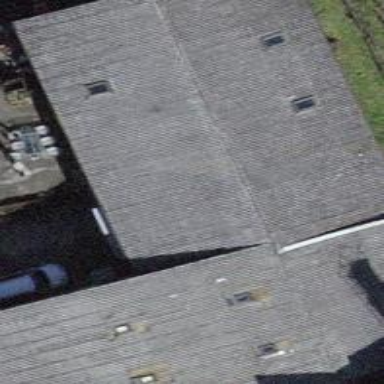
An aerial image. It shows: Building with flat roof.